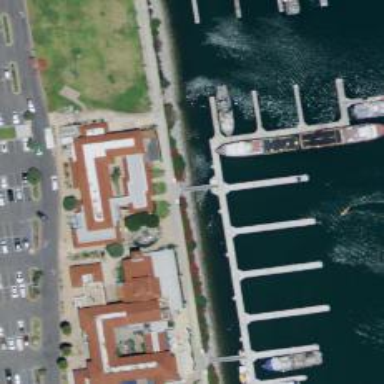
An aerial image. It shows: Man-made pier.